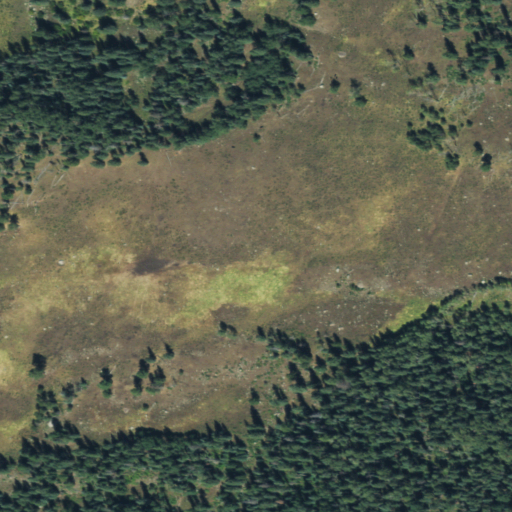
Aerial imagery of plain(s) in Colorado named Boulder Park containing evergreen forest, shrub, deciduous forest, and woody wetlands